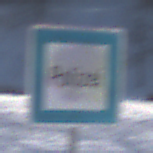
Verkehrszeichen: Polizei
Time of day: MorningAfternoon
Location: Outdoor (Nature)
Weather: PartlyCloudy
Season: Winter
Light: Natural